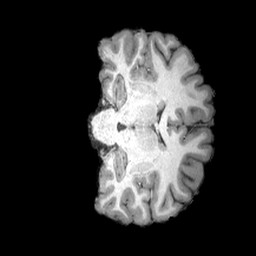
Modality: T1w
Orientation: coronal
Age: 19
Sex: female